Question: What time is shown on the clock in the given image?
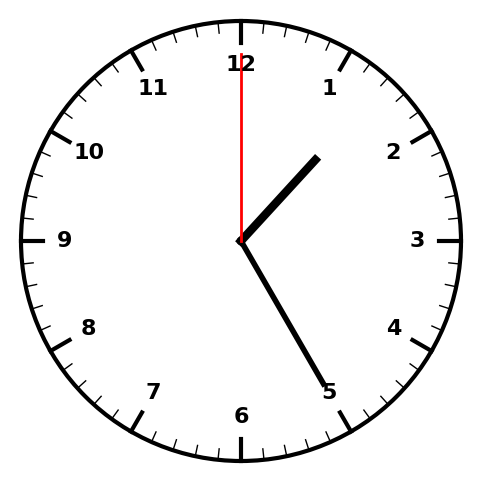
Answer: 01:25:00